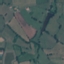
Land use / land cover: Pasture